Question: '''
<ComboBoxItem HorizontalContentAlignment="Stretch" Width="Auto">
<DockPanel Background="Red" HorizontalAlignment="Stretch" LastChildFill="True" Width="Auto">
<Label DockPanel.Dock="Left" Name="lbName" ></Label>
<Image DockPanel.Dock="Right" HorizontalAlignment="Right" Name="image" Source="/Test;component/Images/cross.jpg" Width="16" Height="16" Stretch="UniformToFill" />
<Image DockPanel.Dock="Right" HorizontalAlignment="Right" Name="image2" Source="/Test;component/Images/cross.jpg" Width="16" Height="16" Stretch="UniformToFill" />
</DockPanel>
</ComboBoxItem>
'''
Like you can see on image below 'DockPanel'(marked red) doesn't take 100% width of 'ComboboxItem'.
How to stretch 'DockPanel' to size of 'ComboboxItem' in XAML?

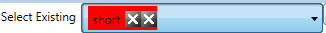
Answer: It turns out, that the content of the 'ComboBoxItem' filled the entire space, only when an event <URL> triggered.
Example:
'XAML'
'''
<ComboBox Width="300"
Height="30"
SelectionChanged="ComboBox_SelectionChanged">
<ComboBoxItem>Test</ComboBoxItem>
<ComboBoxItem Name="comboBoxItem"
HorizontalContentAlignment="Stretch"
Width="Auto">
<DockPanel Background="Red"
HorizontalAlignment="Stretch"
Width="Auto">
...
</DockPanel>
</ComboBoxItem>
</ComboBox>
'''
'Code-behind'
'''
private void ComboBox_SelectionChanged(object sender, SelectionChangedEventArgs e)
{
MessageBox.Show(comboBoxItem.ActualWidth.ToString());
}
'''
When you start the application 'ActualWidth' of ComboBoxItem is zero, however when 'SelectionChanged' event triggered value will be 298.
'Workaround'
For workaround add 'ComboBoxItem' in begin, for example: 'Select item' and set for ComboBox 'SelectedIndex="0"' like this:
'''
<ComboBox Width="300"
Height="30"
SelectedIndex="0">
<ComboBoxItem>Select item</ComboBoxItem>
...
'''